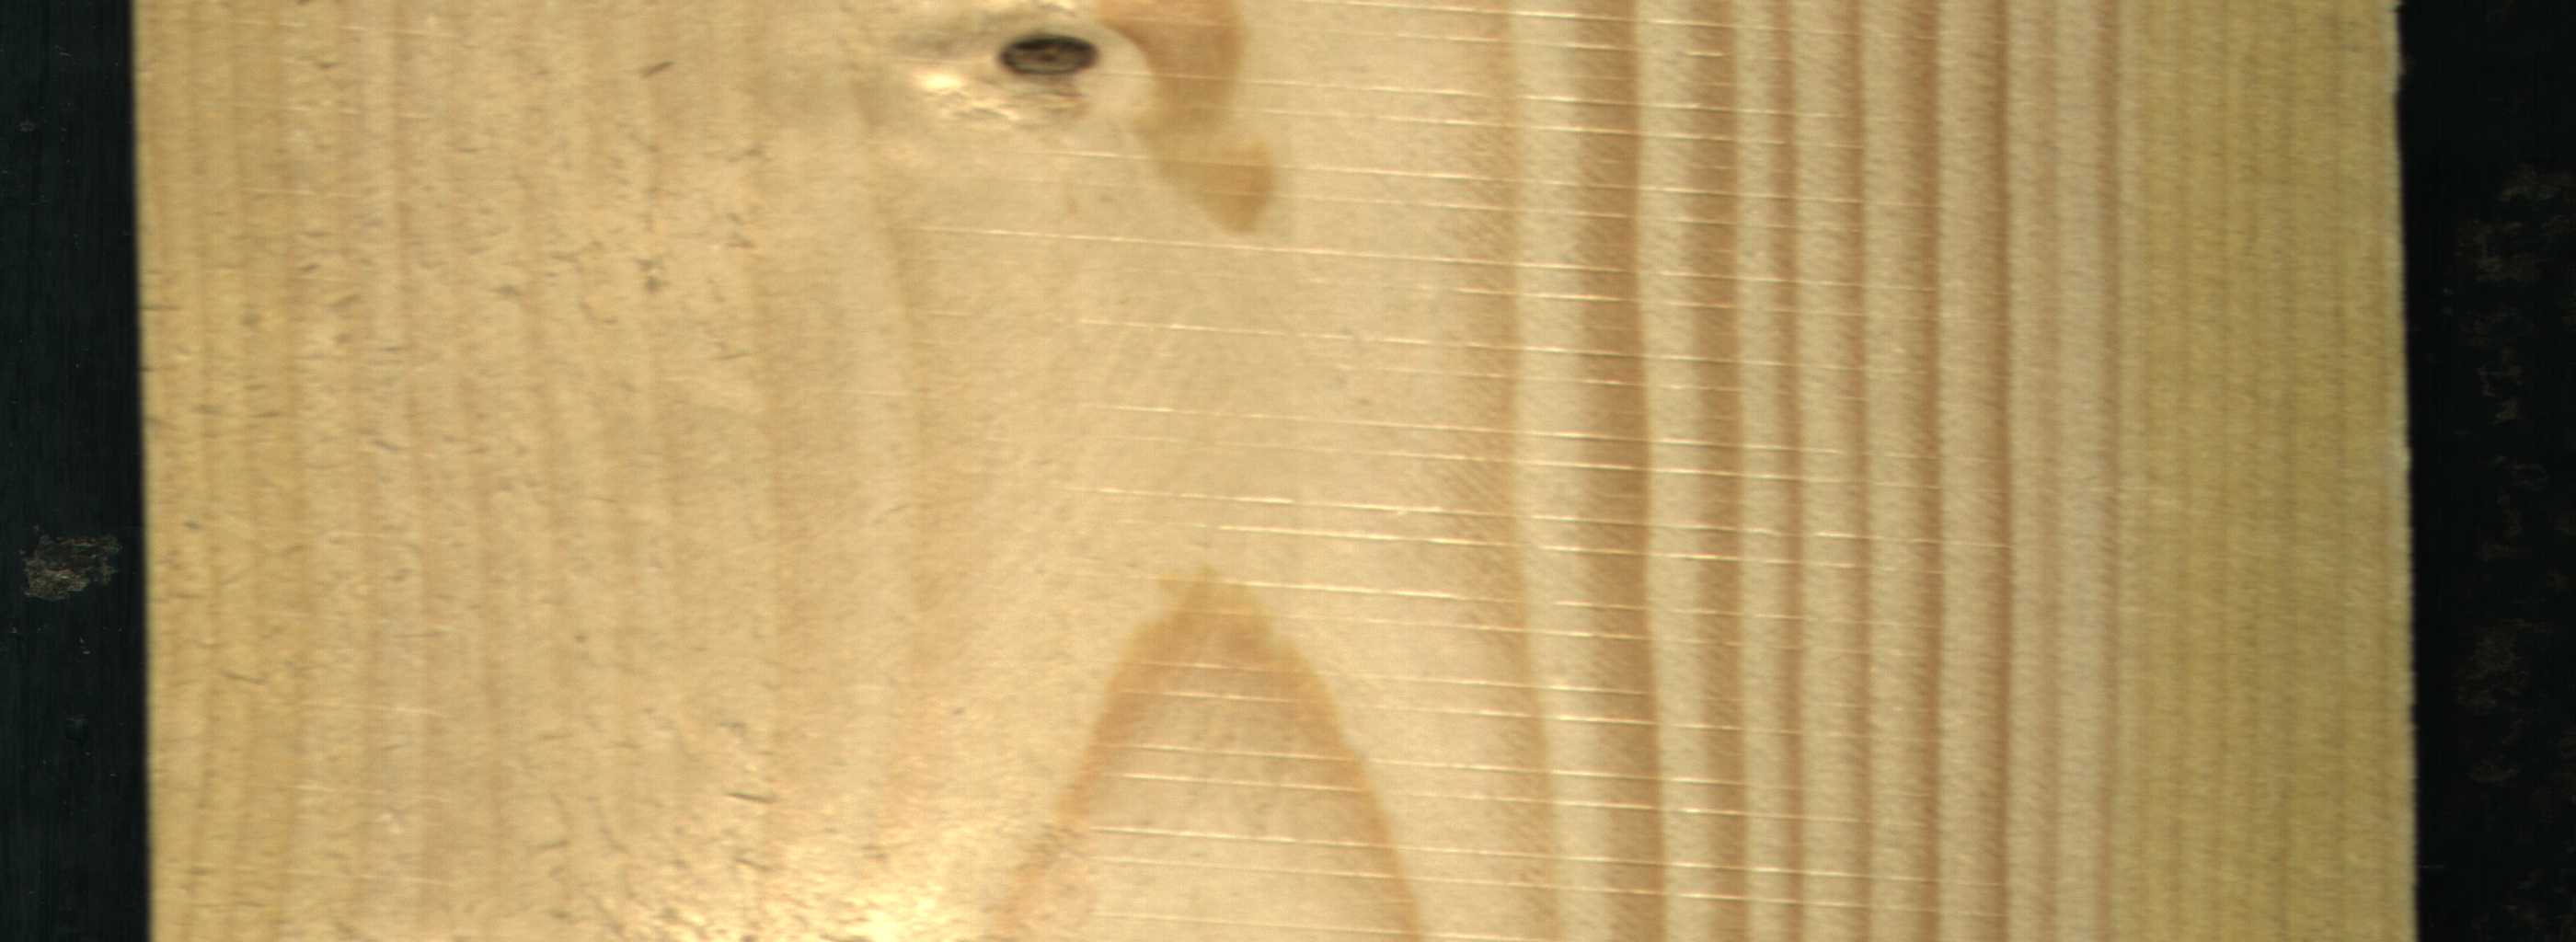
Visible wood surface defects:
Dead_Knot